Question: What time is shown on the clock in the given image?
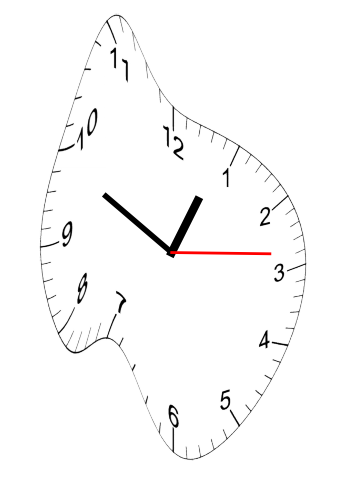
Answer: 12:49:14